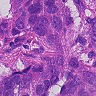
Metastatic tissue present: yes